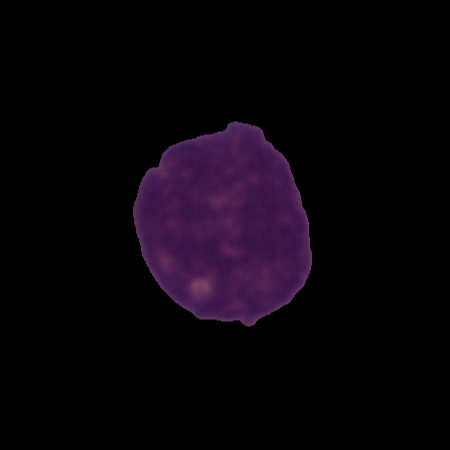
Label: cancer